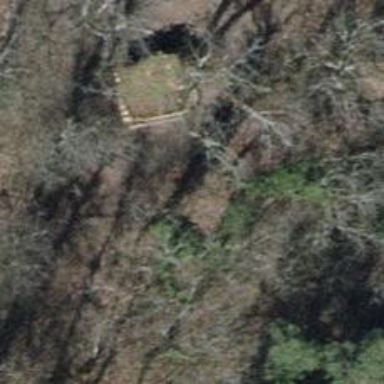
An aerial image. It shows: Shelter.